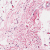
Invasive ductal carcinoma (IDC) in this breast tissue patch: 0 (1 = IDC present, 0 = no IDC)